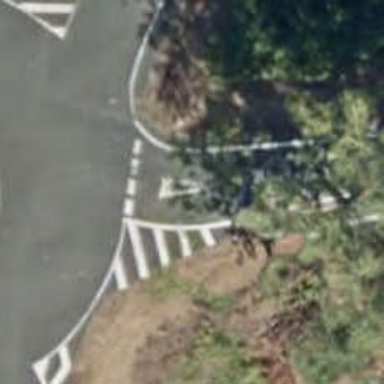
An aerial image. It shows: Road with "give way" sign.